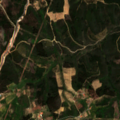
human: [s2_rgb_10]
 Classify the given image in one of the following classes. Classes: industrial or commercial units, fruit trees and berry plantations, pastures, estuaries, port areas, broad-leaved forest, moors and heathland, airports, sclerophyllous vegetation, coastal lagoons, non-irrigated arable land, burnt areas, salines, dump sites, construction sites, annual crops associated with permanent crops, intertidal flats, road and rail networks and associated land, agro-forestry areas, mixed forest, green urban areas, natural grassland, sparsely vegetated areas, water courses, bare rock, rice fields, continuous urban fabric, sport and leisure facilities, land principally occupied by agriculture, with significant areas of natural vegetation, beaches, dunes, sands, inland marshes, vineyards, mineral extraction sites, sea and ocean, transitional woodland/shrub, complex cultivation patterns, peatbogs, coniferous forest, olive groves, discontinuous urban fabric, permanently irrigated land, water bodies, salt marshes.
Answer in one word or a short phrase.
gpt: complex cultivation patterns, moors and heathland, transitional woodland/shrub